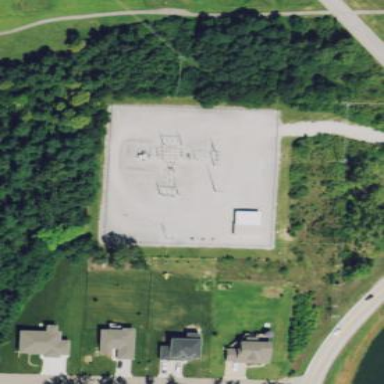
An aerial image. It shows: Power substation.